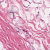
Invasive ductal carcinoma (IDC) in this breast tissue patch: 0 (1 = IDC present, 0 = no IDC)